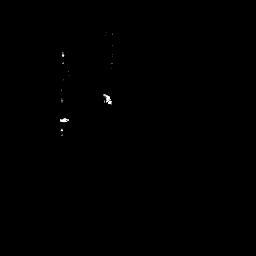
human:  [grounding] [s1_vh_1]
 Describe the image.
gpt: In the satellite image, there is  <ref>1 small ship </ref> <box>[[21, 44, 27, 53, 0]]</box> located at left,  <ref>1 small ship </ref> <box>[[39, 34, 44, 42, 0]]</box> located at center.